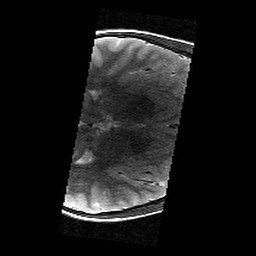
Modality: T2w
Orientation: axial
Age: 11
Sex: male
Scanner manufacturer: siemens
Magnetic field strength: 3 T
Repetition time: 9.23 s
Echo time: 0.067 s